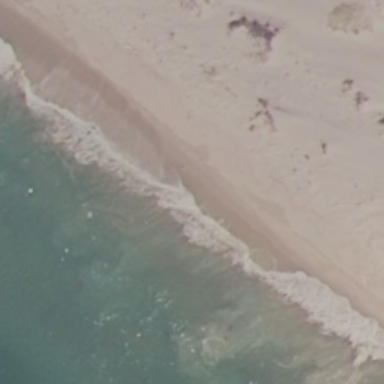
This is a beach with green sea and white sands .